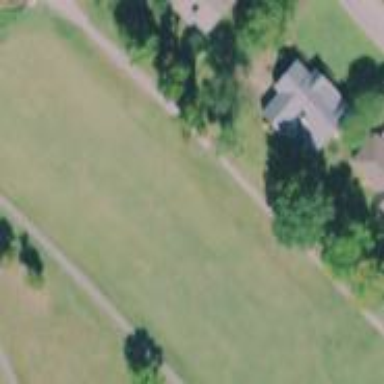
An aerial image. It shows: Golf fairway surrounded by grass.